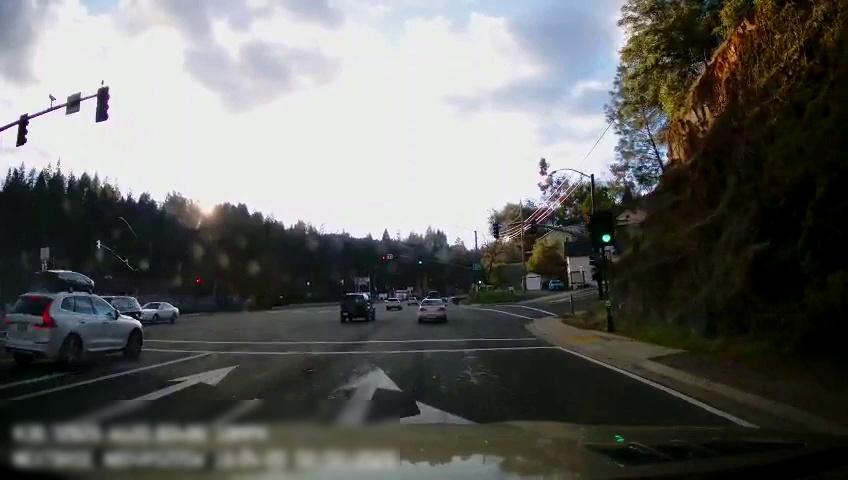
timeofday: Day
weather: Sunny
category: Drivable Space
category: Vehicles | Car
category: Vehicles | SUV
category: Vehicles | SUV
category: Vehicles | Car
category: Vehicles | SUV
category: Vehicles | SUV
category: Vehicles | SUV
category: Vehicles | Car
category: Vehicles | Car
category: Lanes | Opposite Lane
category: Lanes | Current Lane
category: Lanes | Alternate Lane
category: Lanes | Current Lane
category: Traffic | Lights
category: Traffic | Lights
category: Traffic | Lights
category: Traffic | Lights
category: Traffic | Signs
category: Traffic | Lights
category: Traffic | Lights
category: Traffic | Lights